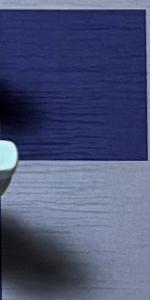
Label: Empty